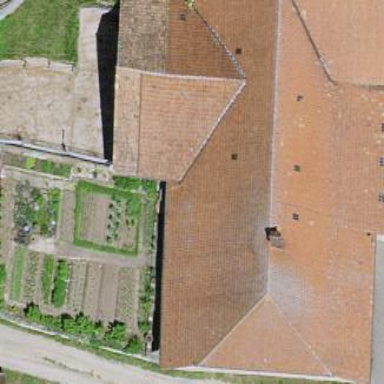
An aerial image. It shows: Farm building.